Field crop: maize
Growth stage: 2
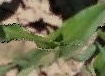
Species: maize